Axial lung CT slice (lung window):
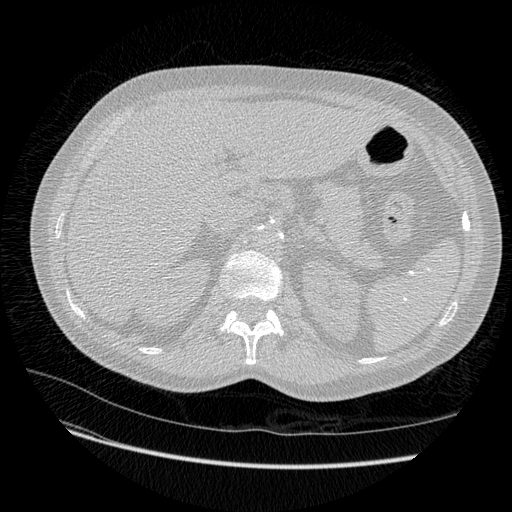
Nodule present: no